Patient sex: M
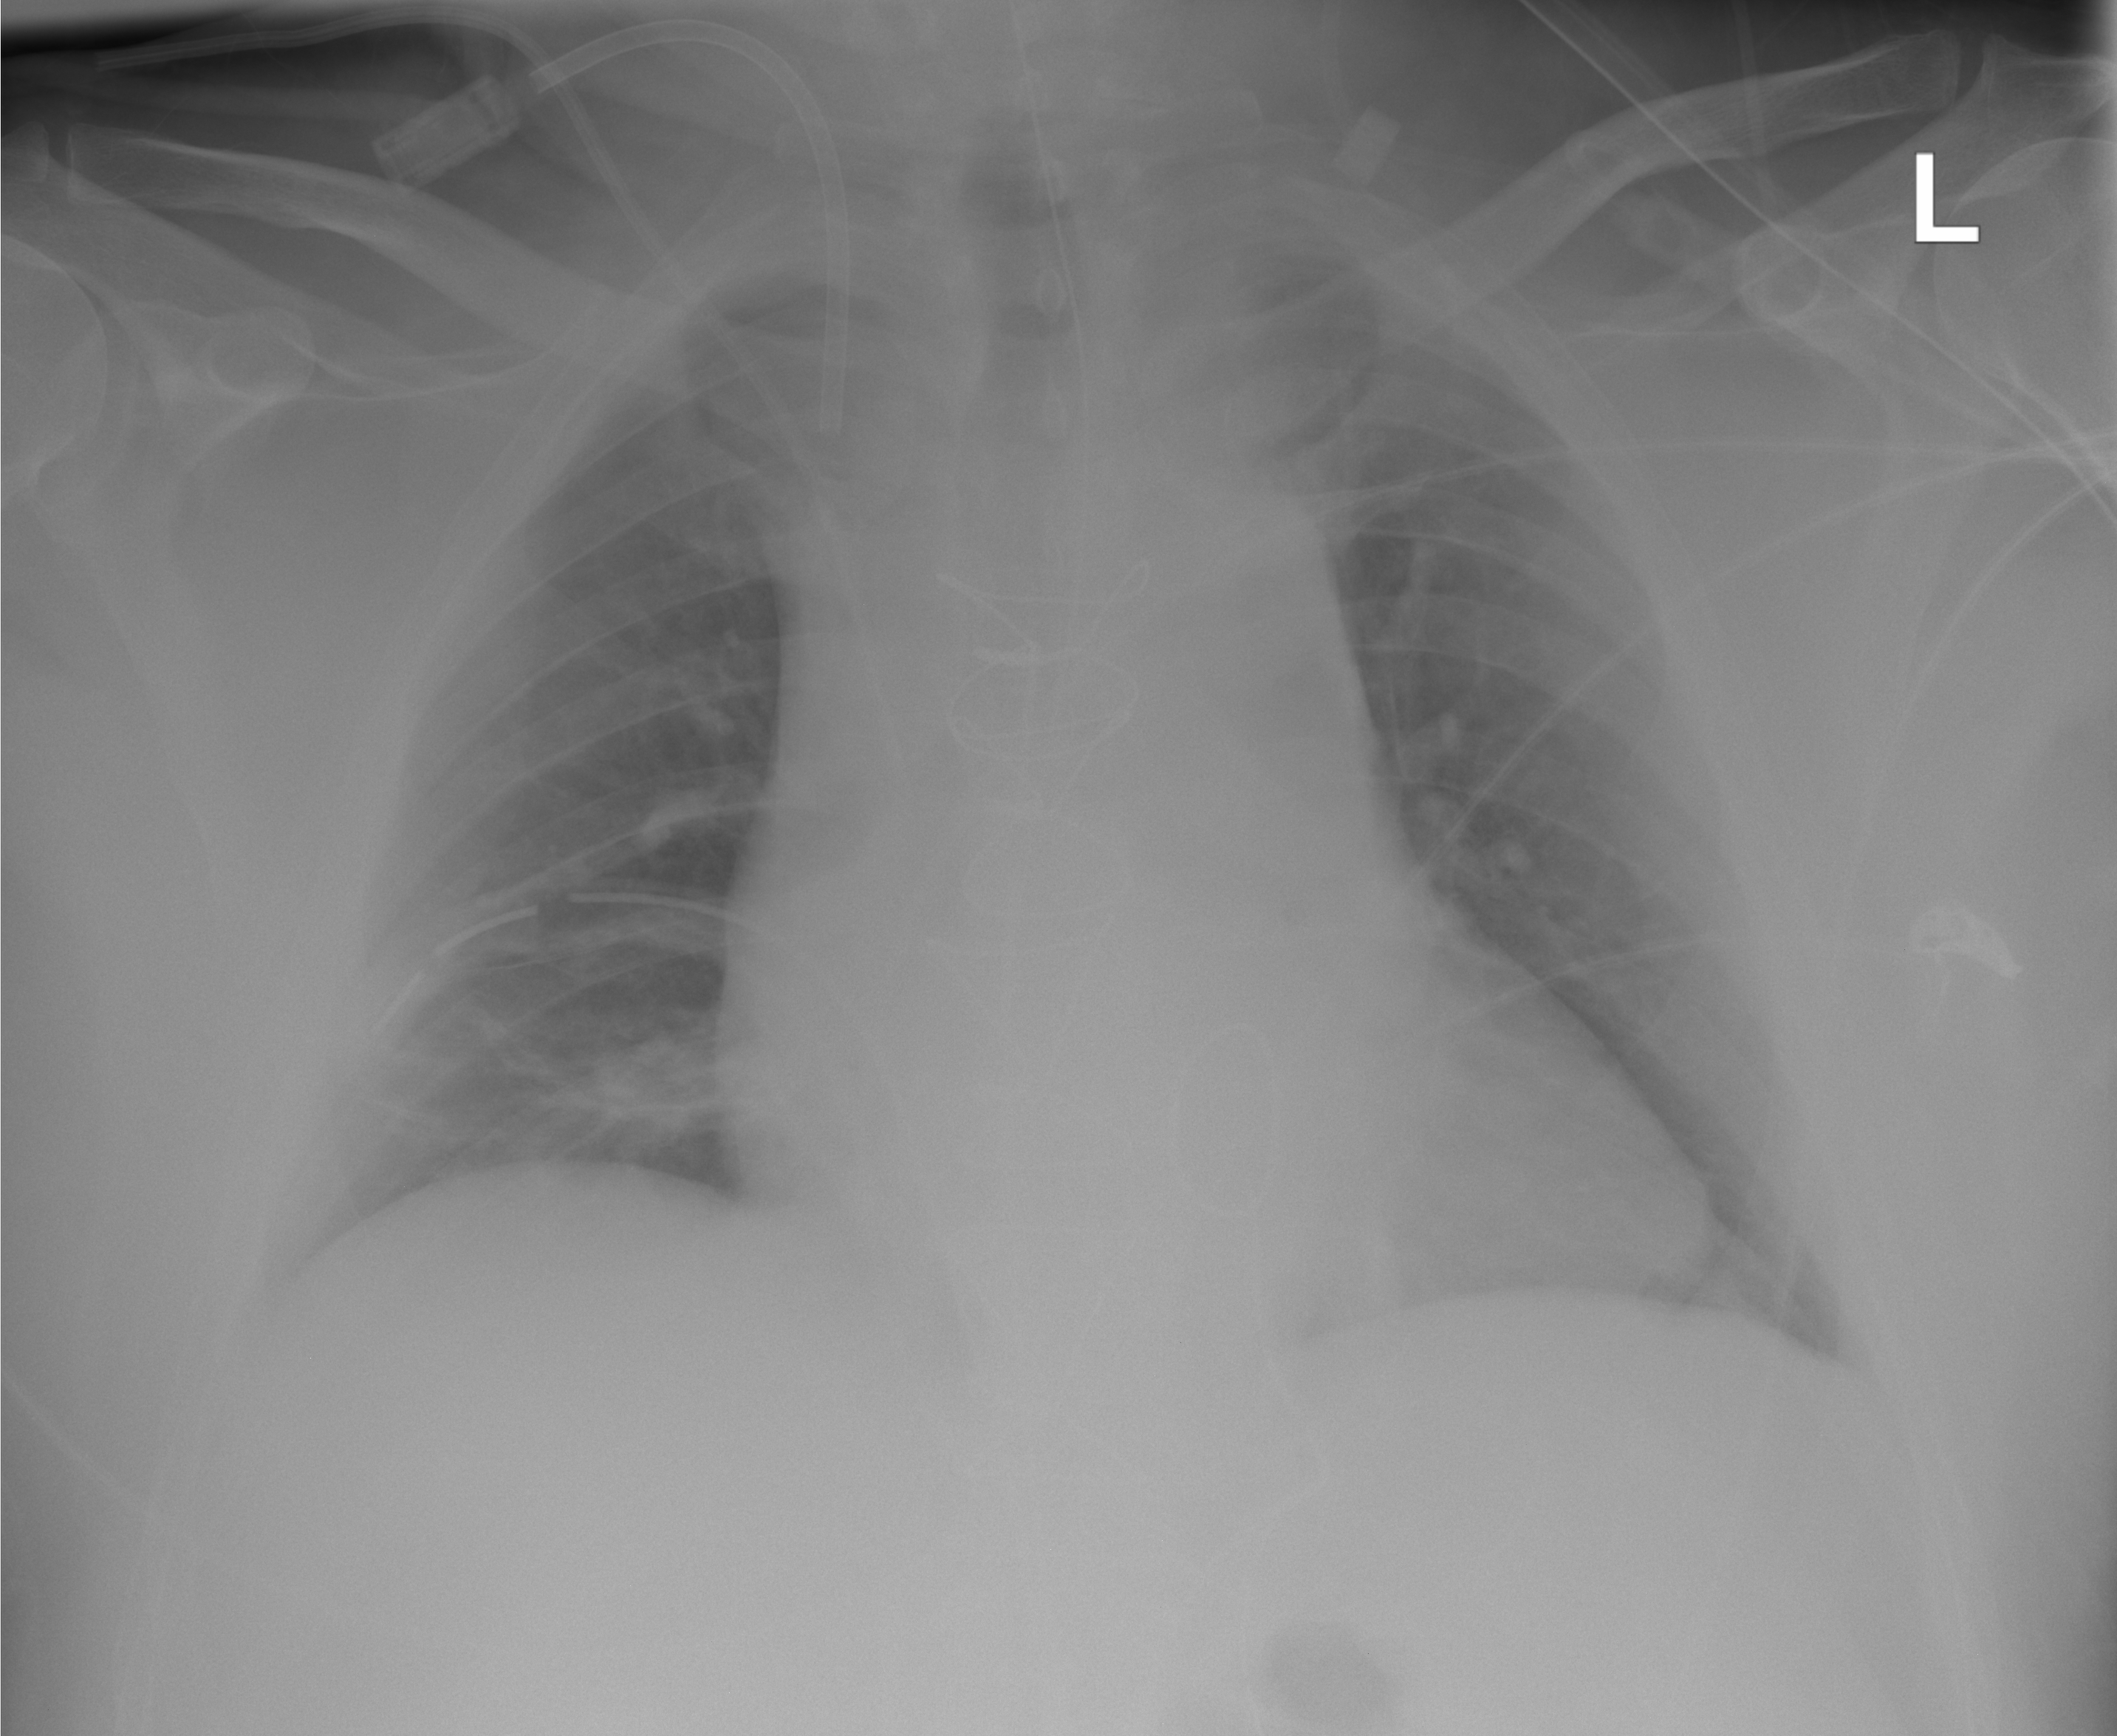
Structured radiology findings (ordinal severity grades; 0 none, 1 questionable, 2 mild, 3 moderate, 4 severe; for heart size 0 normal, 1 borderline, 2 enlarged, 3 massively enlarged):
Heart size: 2
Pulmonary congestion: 0
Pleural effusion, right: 0
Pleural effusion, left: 0
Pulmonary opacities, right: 0
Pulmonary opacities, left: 0
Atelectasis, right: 2
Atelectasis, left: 0